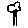
Label: tree